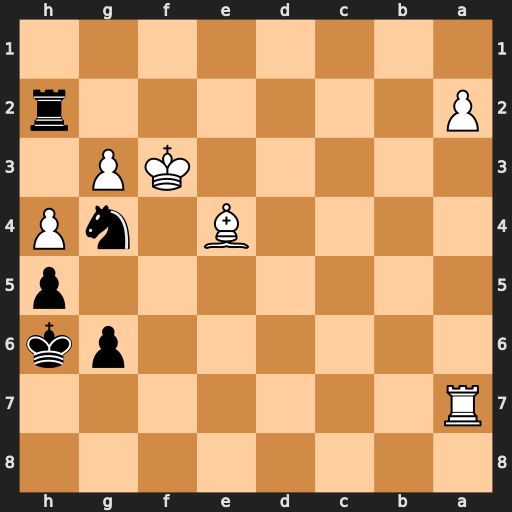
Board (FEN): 8/R7/6pk/7p/4B1nP/5KP1/P6r/8
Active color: b
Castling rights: -
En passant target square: -
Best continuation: Rf2#